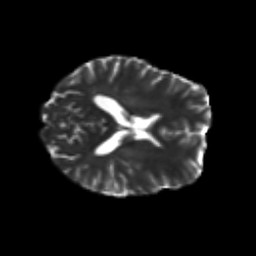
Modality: T2w
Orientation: axial
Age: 23
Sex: female
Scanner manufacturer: siemens
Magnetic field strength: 3 T
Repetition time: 3.5 s
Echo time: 0.125 s